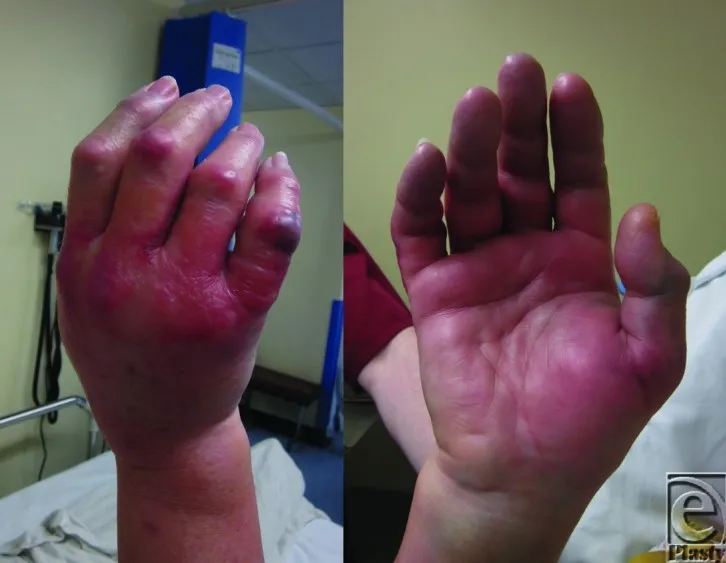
Dorsal and palmar aspect of the hand showing signs of compartment syndrome of the right hand.
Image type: medical_photograph (other_medical_photograph)